Question: I want to create an array using cv::Mat with my custom defined type. Here is my code:
'''
typedef struct{
int x;
int y;
float prob;
}CellXY;
void main(){
cv::Mat_<CellXY> map(10, 10);
std::cout << "Width = " << map.cols << ", Height = " << map.rows << std::endl;
std::cout << "### Assignment ###" << std::endl;
for (int j=0; j<map.rows; j++){
for (int i=0; i<map.cols; i++){
map.at<CellXY>(j, i).x = i;
map.at<CellXY>(j, i).y = j;
map.at<CellXY>(j, i).prob = (float)(i + j * map.cols);
std::cout << map.at<CellXY>(j, i).prob
<< " (" << map.at<CellXY>(j, i).x
<< "," << map.at<CellXY>(j, i).y
<< ") ";
}
std::cout << std::endl;
}
std::cout << "### Display ###" << std::endl;
for (int j=0; j<map.rows; j++){
for (int i=0; i<map.cols; i++){
std::cout << map.at<CellXY>(j, i).prob
<< " (" << map.at<CellXY>(j, i).x
<< "," << map.at<CellXY>(j, i).y
<< ") ";
}
std::cout << std::endl;
}
map.release();
}
'''
However results between "Assignment" and "Display" sections are not the same:

How do I make these results the same?
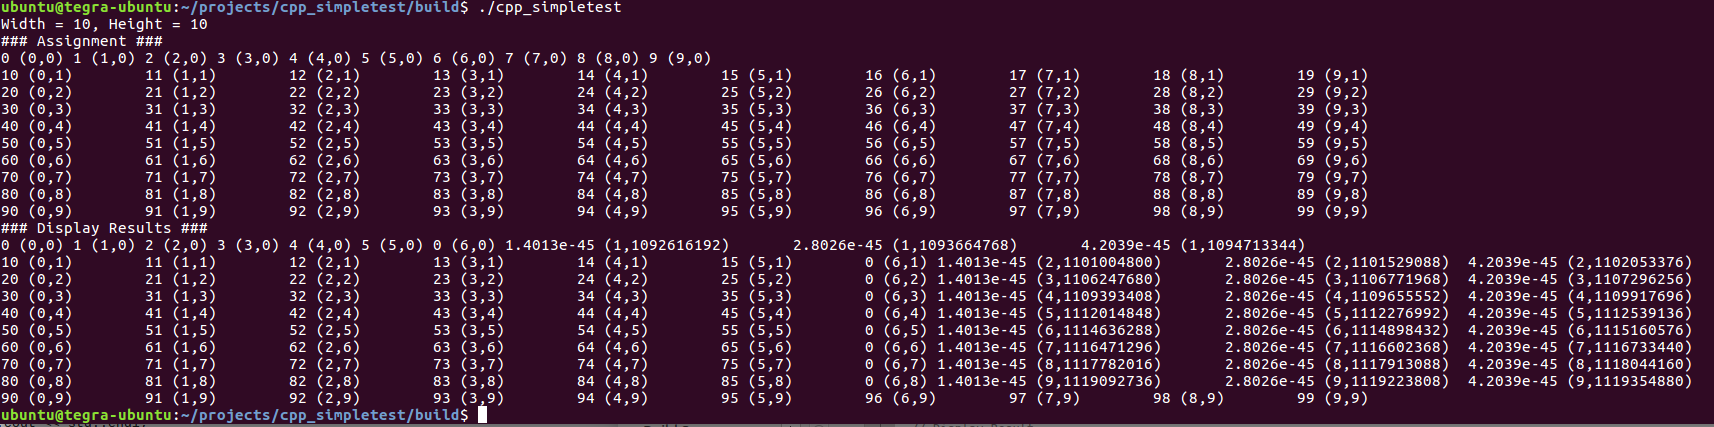
Answer: This is becasue OpenCV doesn't know the 'DataType' of your class. You need to a specialization for it, something like:
'''
typedef struct {
int x;
int y;
float prob;
}CellXY;
// Add this!!!!!!
namespace cv {
template<> class DataType<CellXY>
{
public:
typedef CellXY value_type;
typedef value_type work_type;
typedef value_type channel_type;
typedef value_type vec_type;
enum { generic_type = 0,
depth = CV_32F, // Might cause problems... I'm saying it's all made of floats (and not 2 int a 1 float)
channels = 3,
fmt = (int)'p',
type = CV_MAKETYPE(depth, channels)
};
};
}
void main() {
...
}
'''
But, in general, I think it's better to avoid messing up with these implementation details, and just use a better data structure. The recommendation is: 'Mat'. In fact, you can't use it in other OpenCV functions anyway...
Here a few ways to solve your problem:
1. Use another data structure: e.g. a std::vector<std::vector<CellXY>> or an "unrolled" std::vector<CellXY>
2. Make a class CellXYMatrix which deals with storing the CellXY: class CellXYMatrix
{
std::vector<CellXY> _mat; // your matrix of CellXY
int _r; // rows
int _c; // cols
public:
CellXYMatrix(int rows, int cols) : _r(rows), _c(cols), _mat(rows * cols) {};
void set(int row, int col, const CellXY& cell) {
_mat[row * _c + col] = cell;
}
CellXY& get(int row, int col) {
return _mat[row * _c + col];
}
}
You can eventually overload operator() to make the access similar to OpenCV Mats.
3. If the x and y fields in CellXY refer to the matrix position, why do you need them? You can simply have a Mat1f (aka Mat_<float>) for your probabilities, and x,y are the position in the matrix.